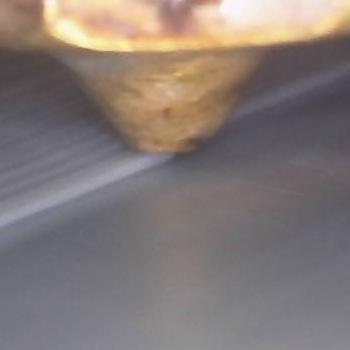
Flow rate: 49%